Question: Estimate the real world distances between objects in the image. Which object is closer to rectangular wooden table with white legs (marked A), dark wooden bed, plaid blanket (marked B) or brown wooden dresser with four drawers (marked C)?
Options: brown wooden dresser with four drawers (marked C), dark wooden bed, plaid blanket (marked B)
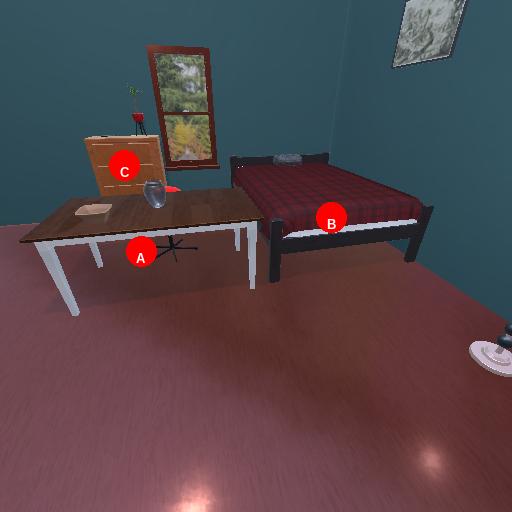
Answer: brown wooden dresser with four drawers (marked C)